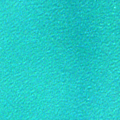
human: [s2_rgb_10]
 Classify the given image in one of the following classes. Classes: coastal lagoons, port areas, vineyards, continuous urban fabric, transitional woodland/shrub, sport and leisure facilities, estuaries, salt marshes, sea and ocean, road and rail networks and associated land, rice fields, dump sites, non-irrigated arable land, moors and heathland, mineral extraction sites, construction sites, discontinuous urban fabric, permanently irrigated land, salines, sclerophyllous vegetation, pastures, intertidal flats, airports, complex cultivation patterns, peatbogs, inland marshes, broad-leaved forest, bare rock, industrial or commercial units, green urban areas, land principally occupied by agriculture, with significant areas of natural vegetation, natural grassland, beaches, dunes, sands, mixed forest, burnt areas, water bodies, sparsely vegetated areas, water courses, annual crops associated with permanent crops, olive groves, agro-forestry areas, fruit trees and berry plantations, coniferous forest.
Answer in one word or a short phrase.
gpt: sea and ocean